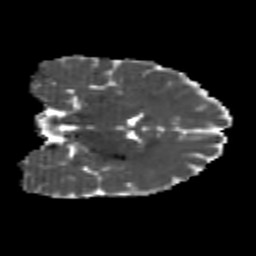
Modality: MD
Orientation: coronal
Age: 24
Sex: female
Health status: healthy
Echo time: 0.074 s